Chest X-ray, AP view. Patient: 21 years old, sex F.
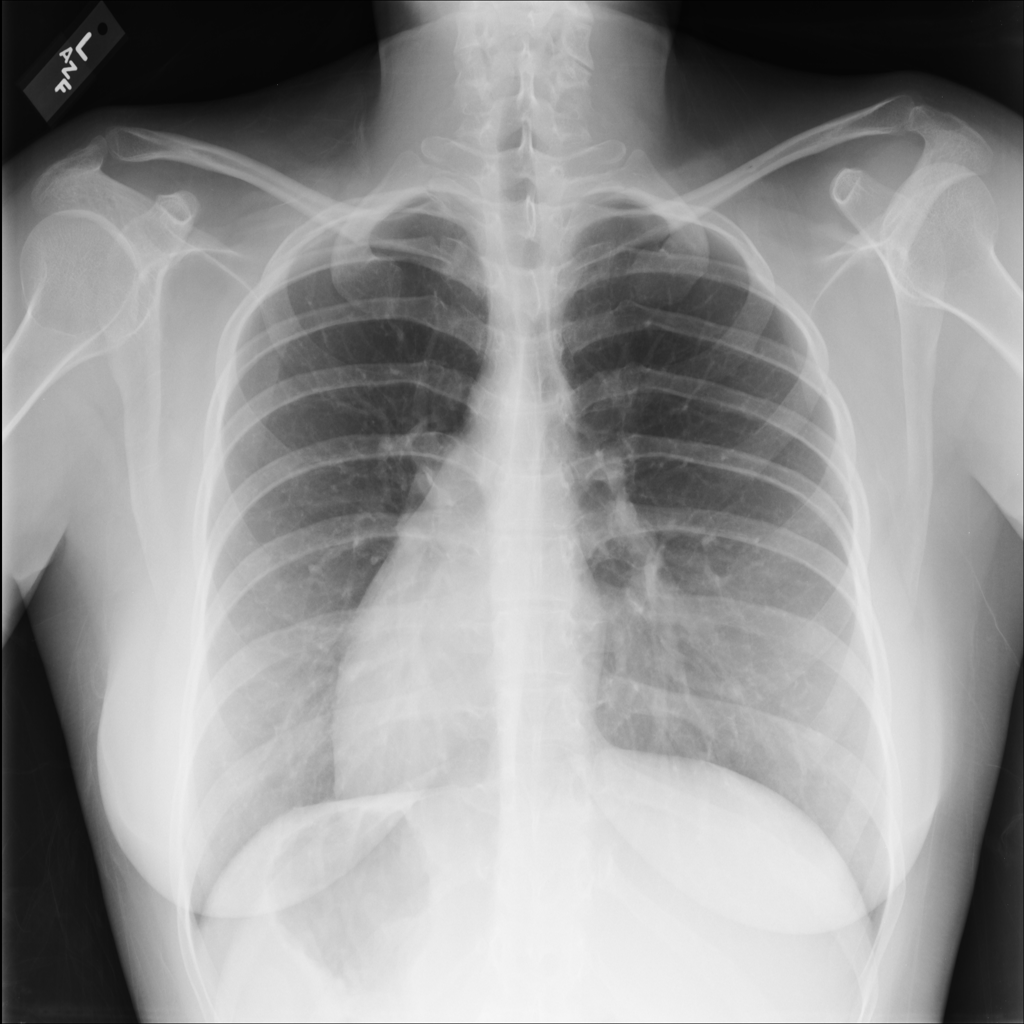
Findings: No Finding